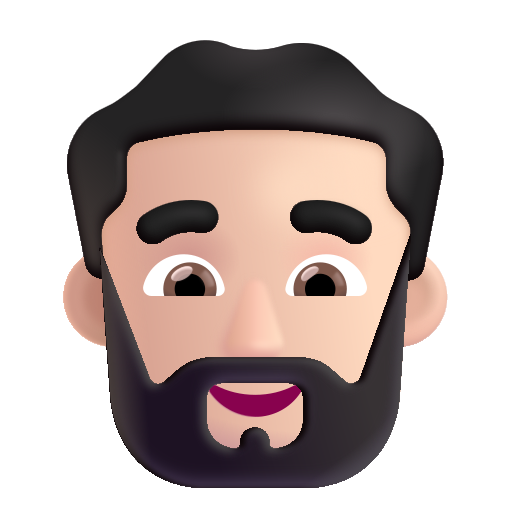
man beard color light